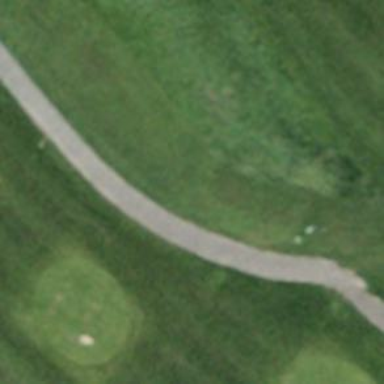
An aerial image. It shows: Gravel path designated as golf cartpath.